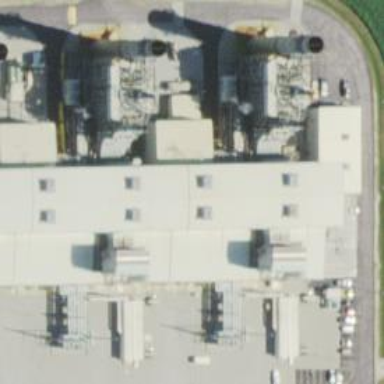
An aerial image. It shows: Gas turbine power generator.